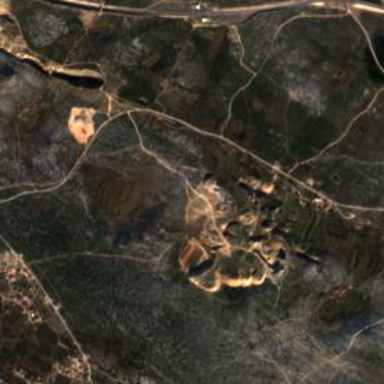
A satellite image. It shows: Quarry area.